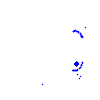
Particle: kaon